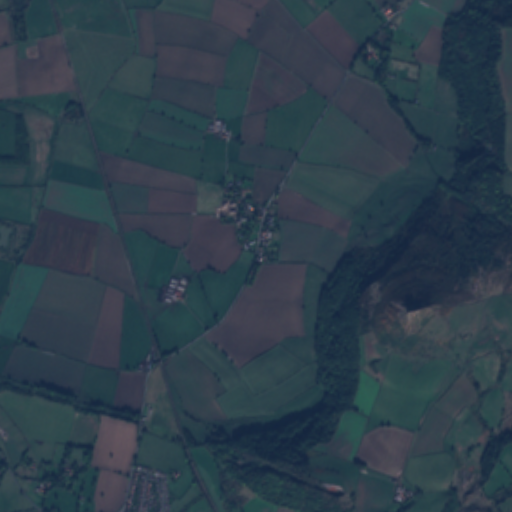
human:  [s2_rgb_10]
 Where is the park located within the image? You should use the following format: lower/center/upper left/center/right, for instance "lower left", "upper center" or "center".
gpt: The park is located in the center of the image.
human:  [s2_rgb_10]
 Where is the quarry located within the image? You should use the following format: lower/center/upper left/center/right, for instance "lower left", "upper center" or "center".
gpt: The quarry is located in the lower right of the image.
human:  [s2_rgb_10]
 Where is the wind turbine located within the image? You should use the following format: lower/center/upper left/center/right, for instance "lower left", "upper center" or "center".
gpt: The wind turbine is located in the lower left of the image.
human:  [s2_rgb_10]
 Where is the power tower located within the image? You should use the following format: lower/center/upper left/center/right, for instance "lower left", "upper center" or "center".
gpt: There is no power tower in the image.